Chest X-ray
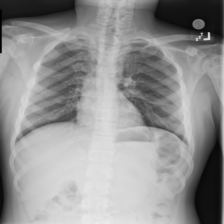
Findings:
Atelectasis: negative
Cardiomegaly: negative
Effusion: negative
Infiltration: negative
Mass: negative
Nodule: negative
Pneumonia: negative
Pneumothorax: negative
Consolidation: negative
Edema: negative
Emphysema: negative
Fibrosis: negative
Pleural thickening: negative
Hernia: negative